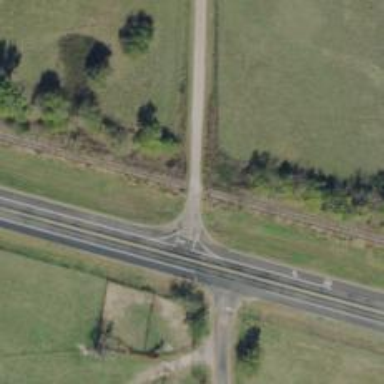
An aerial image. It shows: Railway level crossing.